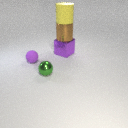
large purple metal cube behind small purple rubber sphere